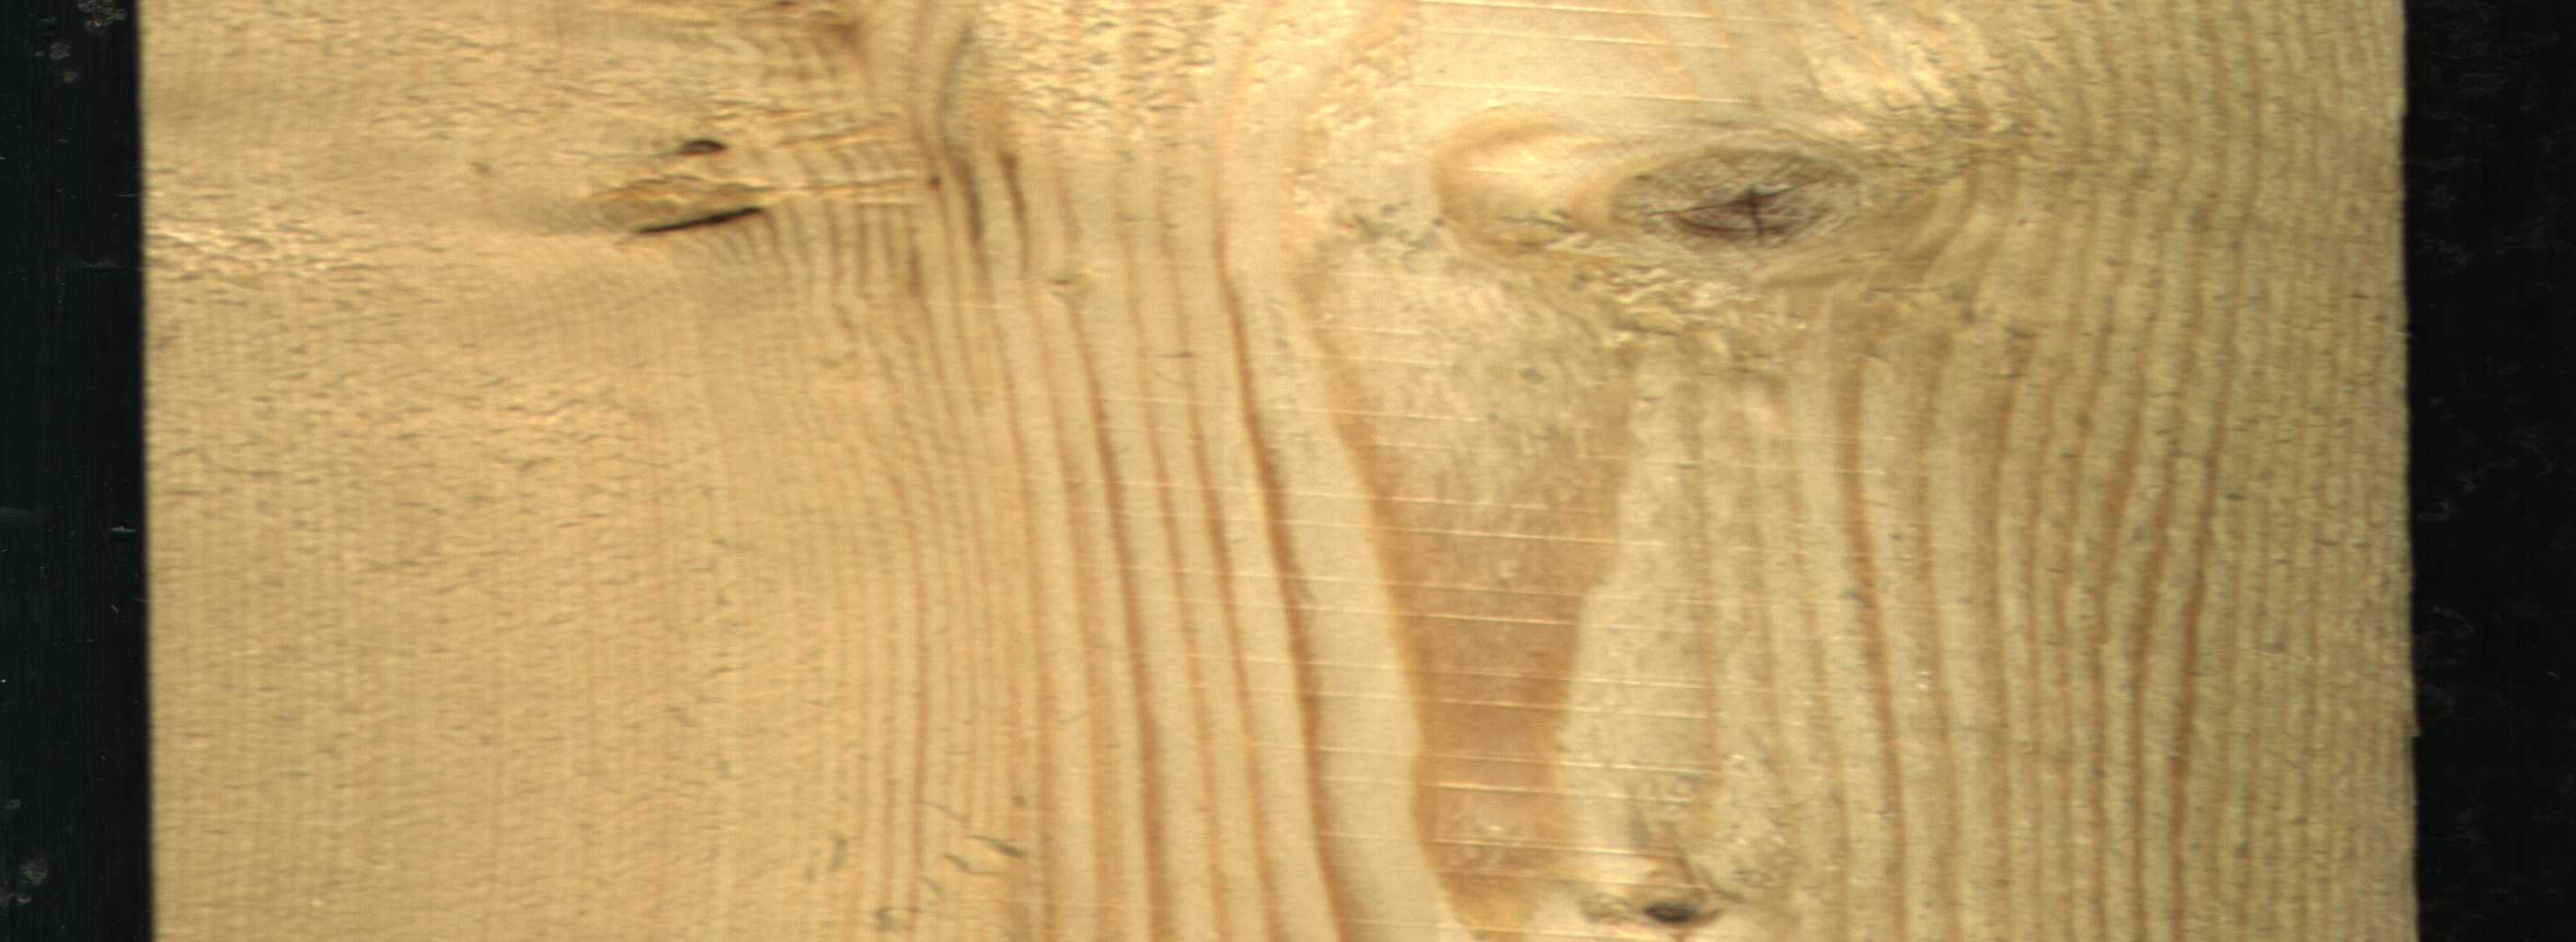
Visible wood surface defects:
Dead_Knot
Live_Knot
Live_Knot
Live_Knot